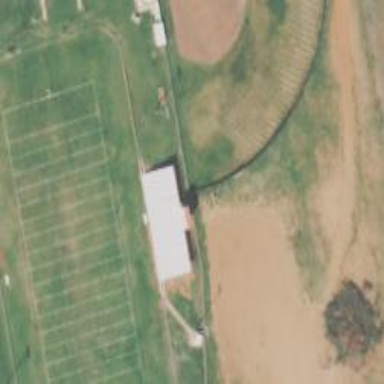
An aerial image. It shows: American football pitch for leisure and sport activities.